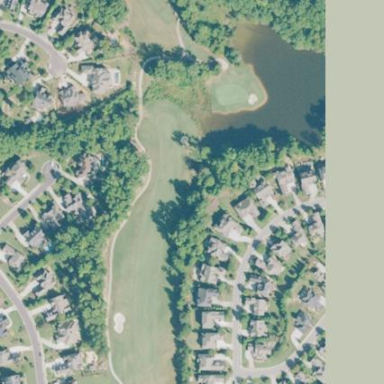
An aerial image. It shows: Golf course surrounded by greenery.